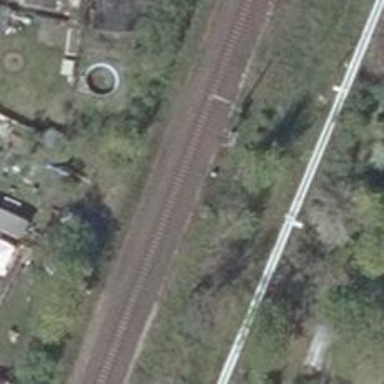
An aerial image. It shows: Railway track with contact lines for electrification.